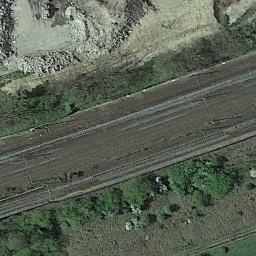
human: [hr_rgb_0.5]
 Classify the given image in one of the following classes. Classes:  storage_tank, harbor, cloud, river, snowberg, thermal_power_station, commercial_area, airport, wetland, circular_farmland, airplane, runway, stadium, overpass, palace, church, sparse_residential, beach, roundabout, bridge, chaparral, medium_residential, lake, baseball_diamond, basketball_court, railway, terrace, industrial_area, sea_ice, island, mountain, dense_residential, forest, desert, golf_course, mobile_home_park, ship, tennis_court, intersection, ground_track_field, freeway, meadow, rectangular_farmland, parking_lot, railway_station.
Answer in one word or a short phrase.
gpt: railway